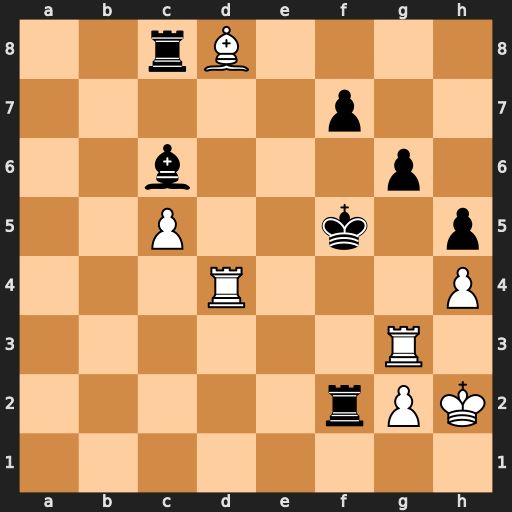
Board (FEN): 2rB4/5p2/2b3p1/2P2k1p/3R3P/6R1/5rPK/8
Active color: w
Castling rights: -
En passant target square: -
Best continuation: Rg5+ Ke6 Rd6#